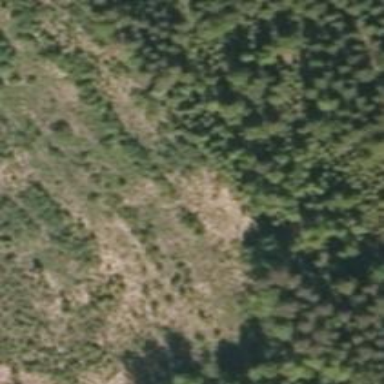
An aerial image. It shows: Clearcut man-made area surrounded by scrub vegetation.